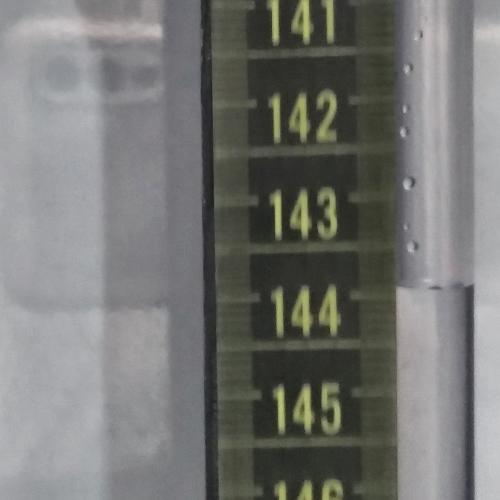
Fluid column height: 143.9 cm